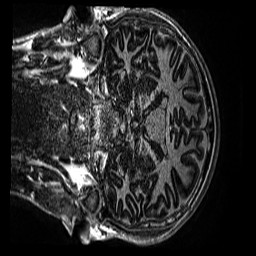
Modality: MP2RAGE
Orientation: coronal
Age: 13
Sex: male
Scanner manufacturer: siemens
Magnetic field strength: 3 T
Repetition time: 4 s
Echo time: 0.00299 s